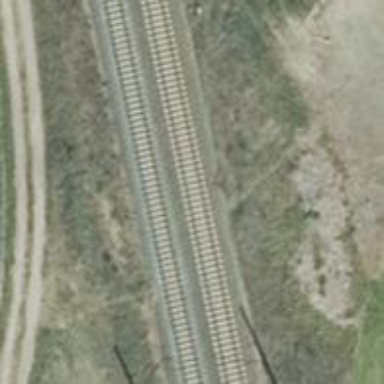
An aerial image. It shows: The tracktype of the area is grade5.